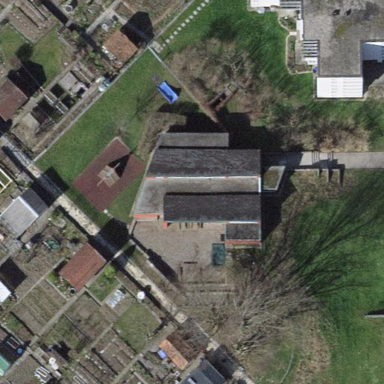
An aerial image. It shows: Kindergarten building.